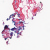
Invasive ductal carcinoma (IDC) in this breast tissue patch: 0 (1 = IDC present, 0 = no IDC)